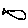
Label: fish